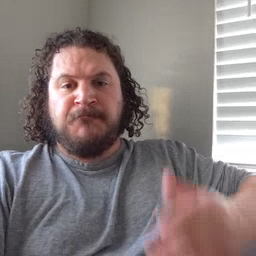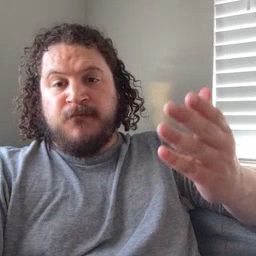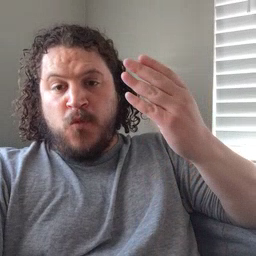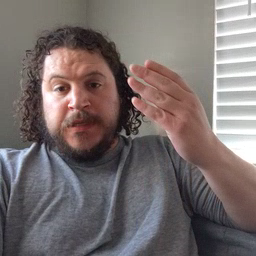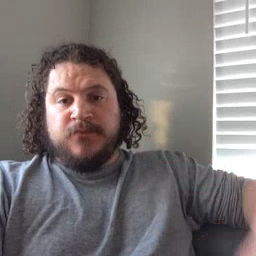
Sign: morning